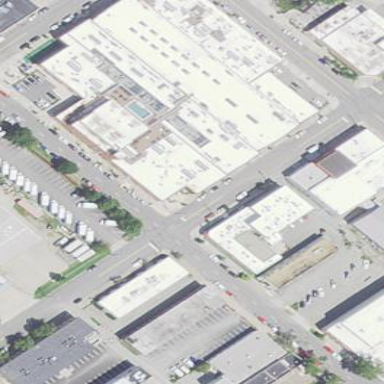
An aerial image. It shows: Industrial building.